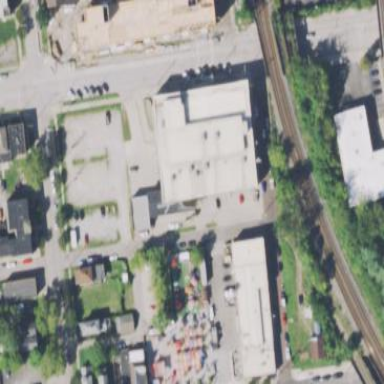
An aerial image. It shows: Industrial building.